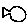
Label: fish